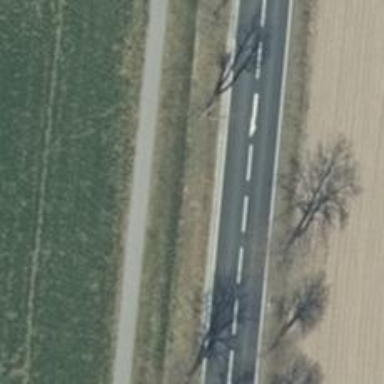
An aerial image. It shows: Row of deciduous broadleaved trees.